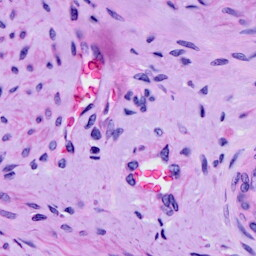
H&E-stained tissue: Cervix